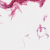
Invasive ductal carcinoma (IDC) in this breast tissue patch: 0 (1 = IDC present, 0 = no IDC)